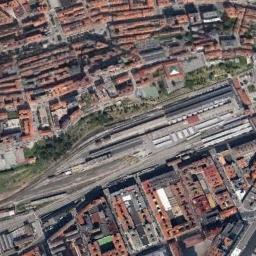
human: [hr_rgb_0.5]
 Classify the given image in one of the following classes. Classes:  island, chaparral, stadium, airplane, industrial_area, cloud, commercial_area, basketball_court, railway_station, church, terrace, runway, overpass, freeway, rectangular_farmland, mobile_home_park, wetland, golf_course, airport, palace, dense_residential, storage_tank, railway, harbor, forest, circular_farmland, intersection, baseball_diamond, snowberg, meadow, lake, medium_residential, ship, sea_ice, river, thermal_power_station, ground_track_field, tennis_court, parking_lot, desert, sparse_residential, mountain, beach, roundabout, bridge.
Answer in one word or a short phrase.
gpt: railway_station